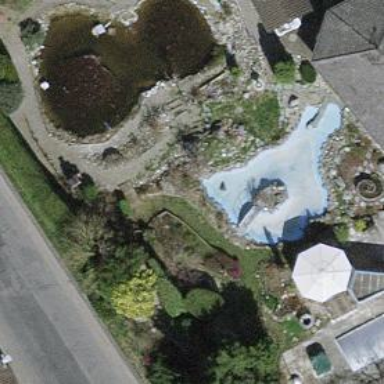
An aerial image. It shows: Swimming pool located in leisure land.